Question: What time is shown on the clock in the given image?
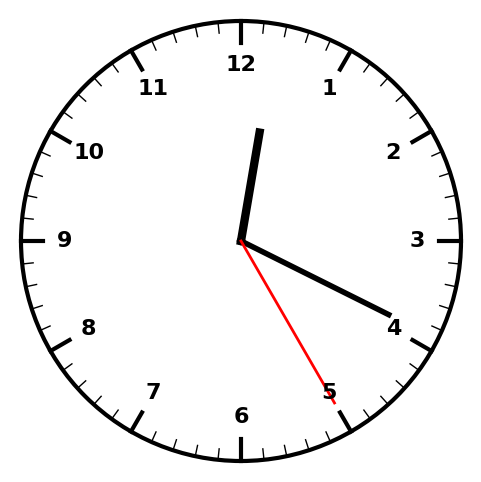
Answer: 12:19:25